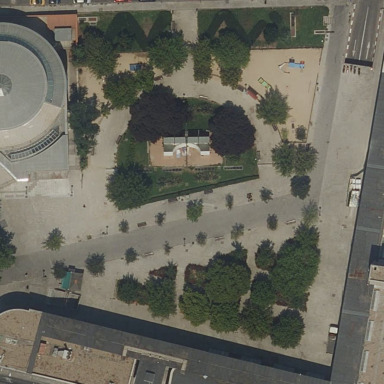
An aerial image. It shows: Park.